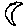
Label: moon